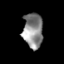
Tissue: skin
Cell type: Epithelial cells
Senescence score: 0.2485
Nuclear area (px): 675
Mean DAPI intensity: 140.899